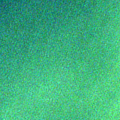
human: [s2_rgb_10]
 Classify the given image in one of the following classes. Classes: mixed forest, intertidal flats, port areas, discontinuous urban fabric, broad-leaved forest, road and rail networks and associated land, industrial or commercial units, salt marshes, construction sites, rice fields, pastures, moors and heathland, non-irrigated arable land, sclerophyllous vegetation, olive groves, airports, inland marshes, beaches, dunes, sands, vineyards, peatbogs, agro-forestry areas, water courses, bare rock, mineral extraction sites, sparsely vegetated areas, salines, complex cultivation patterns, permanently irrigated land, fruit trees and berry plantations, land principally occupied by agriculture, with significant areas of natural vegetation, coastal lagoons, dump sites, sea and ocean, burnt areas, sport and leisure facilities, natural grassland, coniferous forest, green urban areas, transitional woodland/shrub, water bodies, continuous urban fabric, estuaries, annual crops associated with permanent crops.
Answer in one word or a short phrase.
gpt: sea and ocean